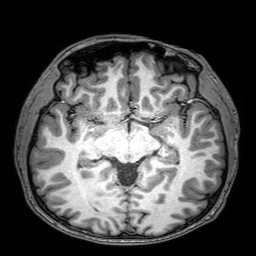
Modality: T1w
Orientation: coronal
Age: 26
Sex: male
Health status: healthy
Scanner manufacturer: philips
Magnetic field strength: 3 T